Interaction volume radius: 10 \u00c5
Interaction volume height: 10 \u00c5
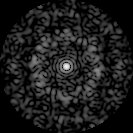
Disorder parameter: 0.788